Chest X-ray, AP view. Patient: 38 years old, sex F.
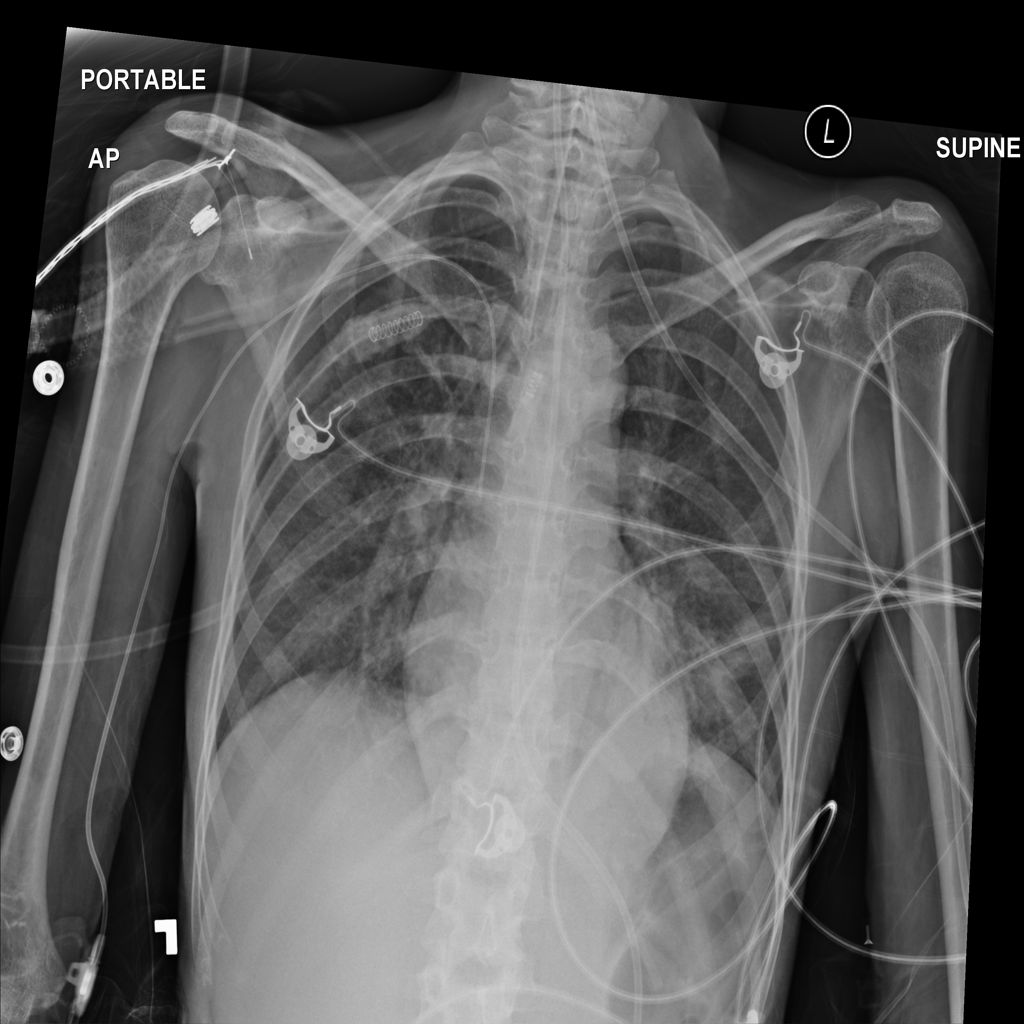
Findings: No Finding